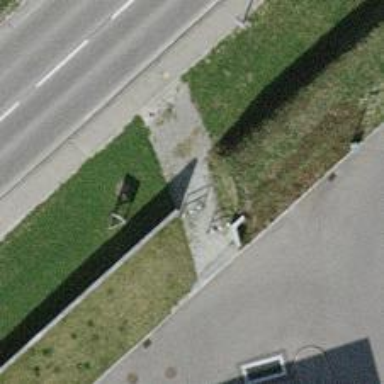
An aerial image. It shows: Cycle barrier.